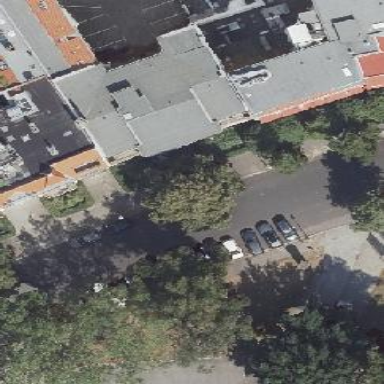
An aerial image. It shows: Office building.